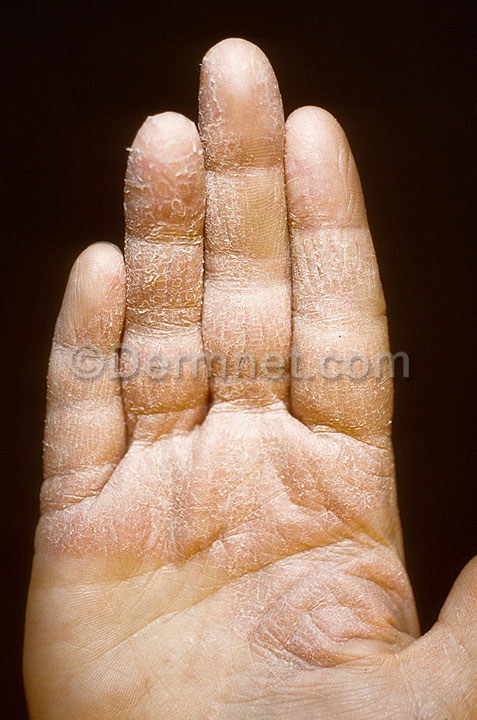
Disease: Eczema Photos